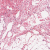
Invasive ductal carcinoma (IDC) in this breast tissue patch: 0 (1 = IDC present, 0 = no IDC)